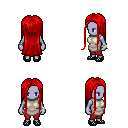
a pixel art fantasy rpg character, female body template, dark elf, purple skin, white tunic, red pants, red extra-long hairstyle, bracelets, ghillies, four views (front, back, left, right), 2x2 character sprite sheet, small pixel art, hard edges, no anti-aliasing